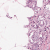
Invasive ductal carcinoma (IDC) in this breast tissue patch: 1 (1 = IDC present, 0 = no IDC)